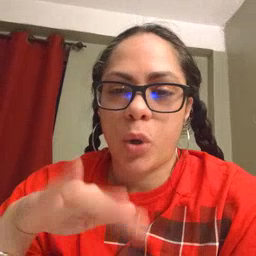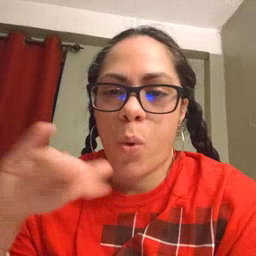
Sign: pool